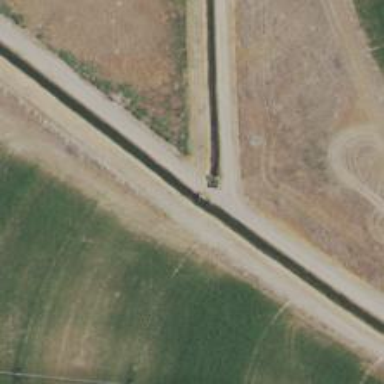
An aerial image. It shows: Irrigation canal used for providing water to the land.